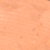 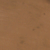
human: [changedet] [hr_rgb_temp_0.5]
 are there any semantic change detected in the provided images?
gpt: Everything remains the same.